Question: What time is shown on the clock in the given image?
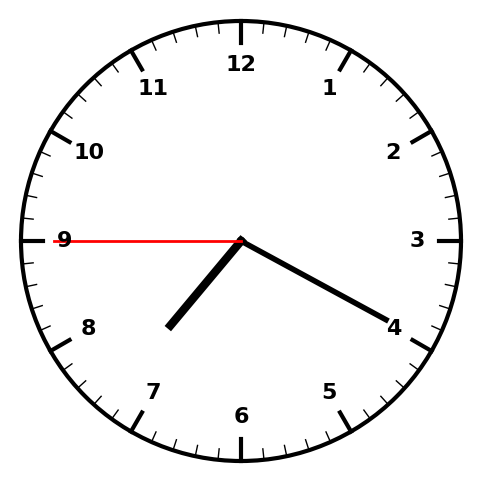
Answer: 07:19:45